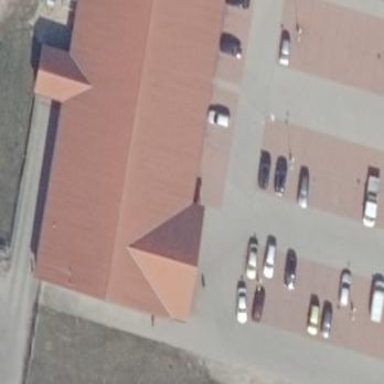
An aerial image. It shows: Supermarket located in building.